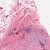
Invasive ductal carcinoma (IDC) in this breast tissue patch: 0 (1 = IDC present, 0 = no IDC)